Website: home-depot
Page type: billing-address
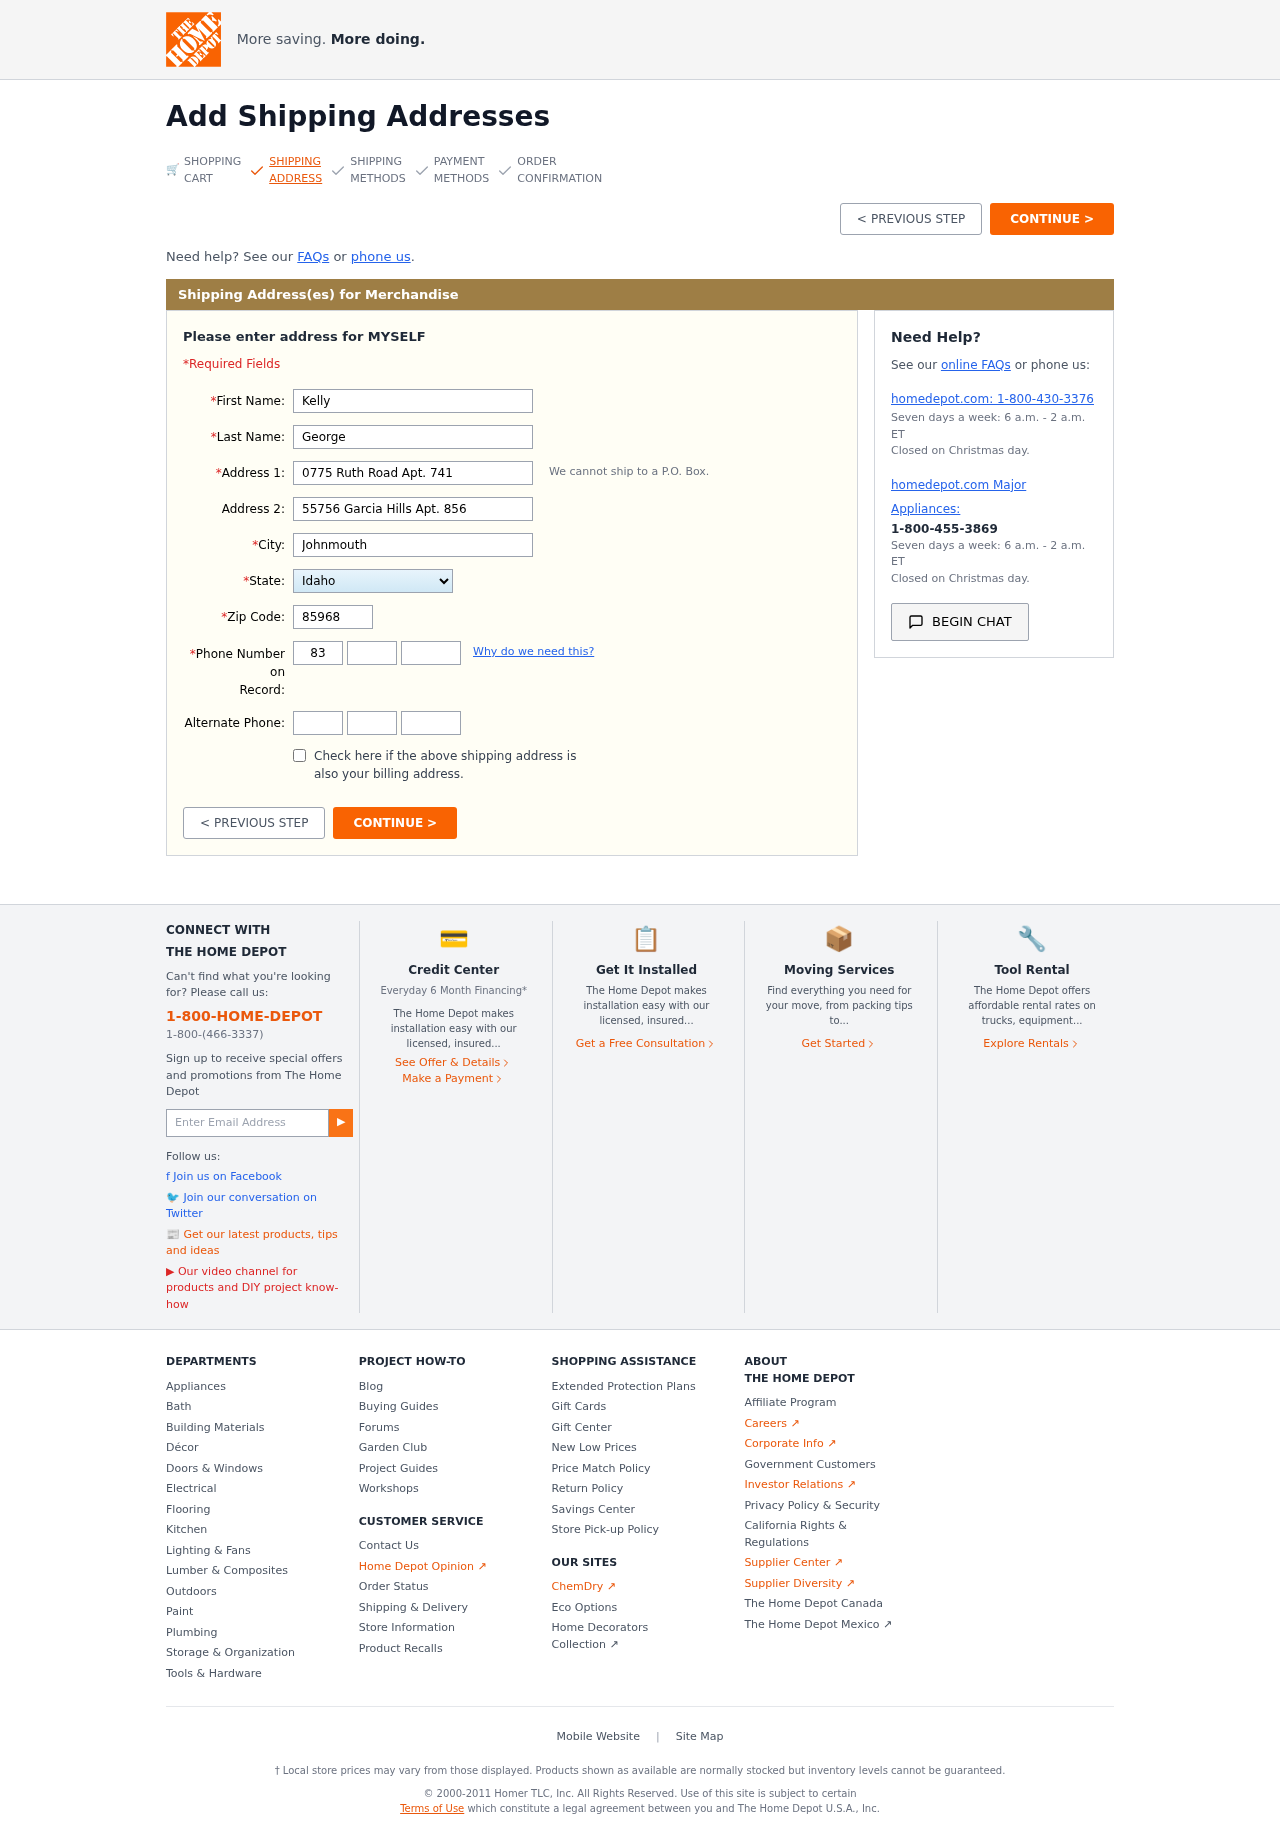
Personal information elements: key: PII_STATE
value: Idaho
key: PII_FIRSTNAME
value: Kelly
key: PII_LASTNAME
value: George
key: PII_STREET
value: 0775 Ruth Road Apt. 741
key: PII_STREET2
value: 55756 Garcia Hills Apt. 856
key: PII_CITY
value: Johnmouth
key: PII_POSTCODE
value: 85968
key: PII_PHONE_AREA
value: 830
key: PII_PHONE_PREFIX
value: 702
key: PII_PHONE_LINE
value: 8661